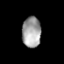
Tissue: prostate
Cell type: T cells
Senescence score: 0.2515
Nuclear area (px): 569
Mean DAPI intensity: 159.791